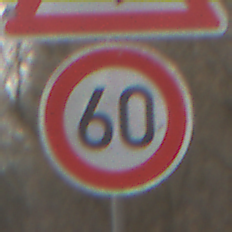
Verkehrszeichen: Geschwindigkeit60
Zusatzzeichen oben: AmphibienwanderungRechts
Umgebung: Outdoor, Nature
Tageszeit: MorningAfternoon
Wetter: PartlyCloudy
Licht: Natural
Jahreszeit: Winter
Kontrast: MediumContrast